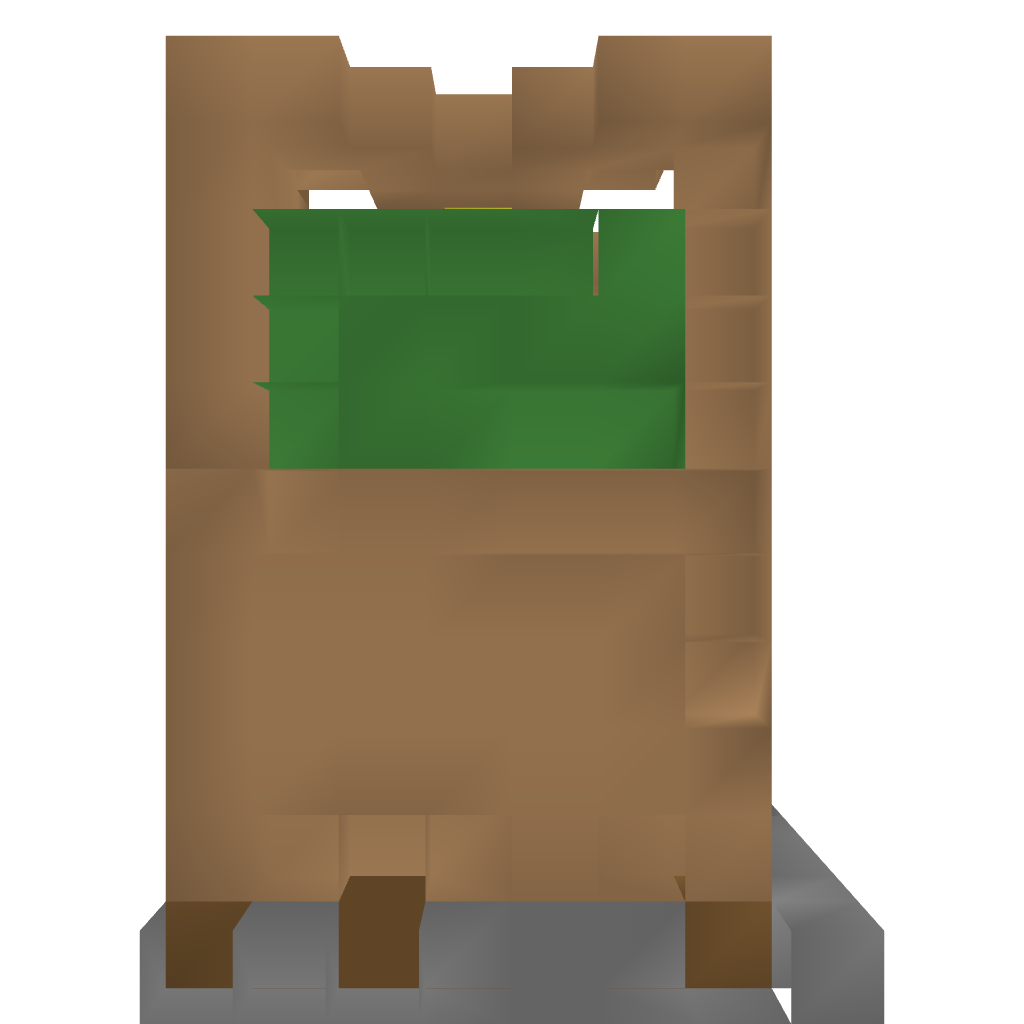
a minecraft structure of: egg farm bad low quality